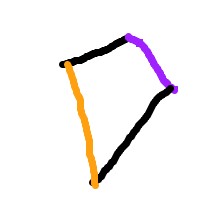
Shape: kite